Question: i got an asp.net mvc project, but actually most of functions i achieved via javascript, below screenshot is the part which makes me frustrating, here you can see i use a date picker to define time slot then filter content for next dropdown button with related contents.

'''
$('.input-daterange').datepicker({
format: "yyyymm",
minViewMode: 1,
language: "zh-CN",
beforeShowMonth: function (date) {
switch (date.getMonth()) {
case 0:
return false;
case 1:
return false;
case 2:
return false;
case 3:
return false;
case 4:
return false;
}
}
}).on('changeDate', function (e) {
var from = $('#from-date').val();
var to = $('#to-date').val();
if (from !== to) {
$.ajax({
type: "GET",
url: "DataChanged?fromDate=" + $('#from-date').val() + "&toDate=" + $('#to-date').val(),
dataType: "json"
})
.done(function (data) {
//var legth = data.chart.length;
$('#brandtable').empty();
var contents = $.parseJSON(data);
$.each(contents, function (key, values) {
$.each(values, function (k, v) {
$('#brandtable').append("<td><button class='btn btn-default' id=" + v.ID + ">" + v.BrandName + "</button></td>");
if (k % 9 === 0) {
if (k !==0) {
$('#brandtable').append("<tr></tr>");
}
}
});
});
});
};
});
});
'''
Ok now, everything is fine, content was added successfully with button tag, but now i want click on button to get data from server just like above action, it is very strange that click event doesn't work, i don't know why? i did it in this way,
'''
@foreach (var item in Model)
{
<text>
$("#@item.ID").click(function () {
$.getJSON("@Url.Action("ReturnContentForSrpead", new { @ID = item.ID })", function (msg) {
var tags = BID.getParams.C32().tags;
var data = (msg.data || {}).wordgraph || [{ key: tags[0] }, { key: tags[1] }, { key: tags[2] }, { key: tags[3] }, { key: tags[4] }];
iDemand.drawBg().setData(data[lastTab]).drawCircle(BID.getColor(lastTab)).wordgraph = data;
});
});
</text>
}
'''
i passed all instances from controller when i render page at very beginning, so that means all content already got, but only use jquery ajax to achieve kind of asynchronous. if you confuse with why i used Razor to render scripts, ok, i tried javascript as well, but got same result.
but one thing makes me shake was, when i run below code from console, it works fine.
'''
$("#@item.ID").click(function () {
console.log('clicked');
});
'''
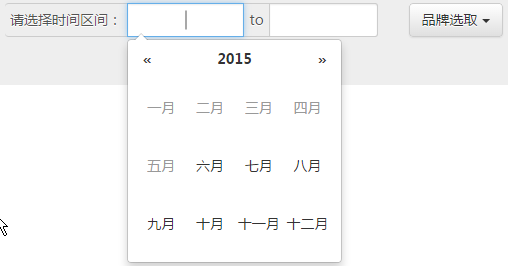
Answer: Do not render inline scripts like that. Include one script and add a class name to the dynamically added elements and store the items ID as a 'data-' attribute, then use event delegation to handle the click event
In the datepickers '.on' function
'''
var table = $('#brandtable'); // cache it
$.each(values, function (k, v) {
// Give each cell a class name and add the items ID as a data attribute
table .append("<td><button class='btn btn-default brand' data-id="v.ID>" + v.BrandName + "</button></td>");
'''
Then use event delegation to handle the click event.
'''
var url = '@Url.Action("ReturnContentForSrpead")';
table.on('click', '.brand', function() {
// Get the ID
var id = $(this).data('id');
$.getJSON(url, { ID: id }, function (msg) {
....
});
});
'''
Side note: Its not clear what your nested '.each()' loops are trying to do and you are creating invalid html by adding '<td>' elements direct to the table. Best guess is that you want to add a new rows with 9 cells (and then start a new row) in which case it needs to be something like
'''
$.each(values, function (k, v) {
if (k % 9 === 0) {
var row = $('</tr>');
table.append(row);
}
var button = $('</button>').addClass('btn btn-default brand').data('id', v.ID).text(v.BrandName);
var cell = $('</td>').append(button);
row.append(cell);
})
'''
Recommend also that you change
'''
url: "DataChanged?fromDate=" + $('#from-date').val() + "&toDate=" + $('#to-date').val(),
'''
to
'''
url: '@Url.Action("DataChanged")',
data: { fromDate: from, toDate: to }, // you already have the values - no need to traverse the DOM again
'''